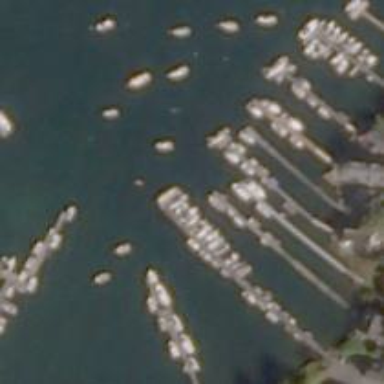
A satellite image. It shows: Man-made pier.